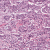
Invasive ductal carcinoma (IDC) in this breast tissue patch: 1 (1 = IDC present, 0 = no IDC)